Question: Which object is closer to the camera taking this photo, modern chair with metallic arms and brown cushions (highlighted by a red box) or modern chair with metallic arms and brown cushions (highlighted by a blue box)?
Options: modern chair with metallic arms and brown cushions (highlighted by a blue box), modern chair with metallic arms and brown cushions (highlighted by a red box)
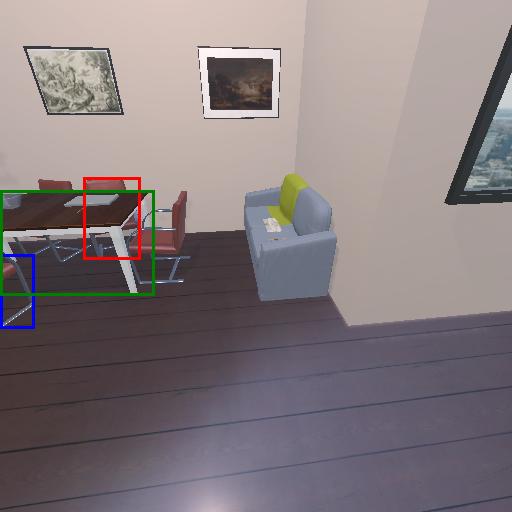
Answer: modern chair with metallic arms and brown cushions (highlighted by a blue box)